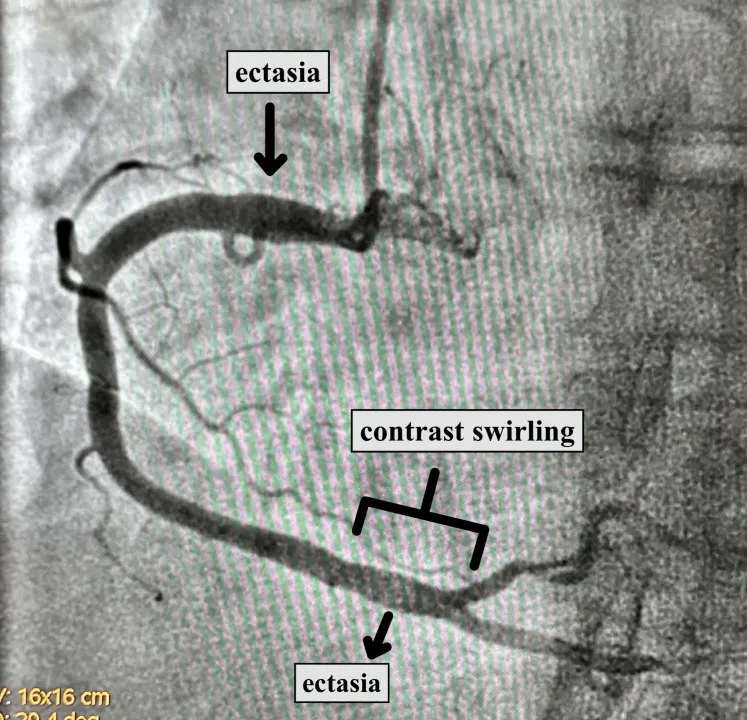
Angiography reveals the presence of ectasia in the right coronary artery, along with a noticeable slow flow phenomenon observed in the distal right coronary artery where the contrast swirls before its bifurcation.
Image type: radiology (ultrasound)